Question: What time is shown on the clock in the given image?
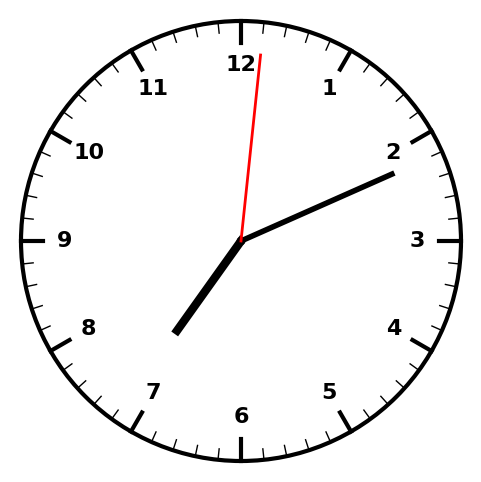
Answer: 07:11:01